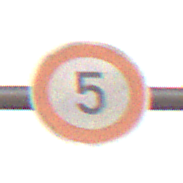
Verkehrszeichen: Geschwindigkeit5
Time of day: Night
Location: Outdoor (Suburban)
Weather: Clear
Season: NotSpecified
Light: Artificial